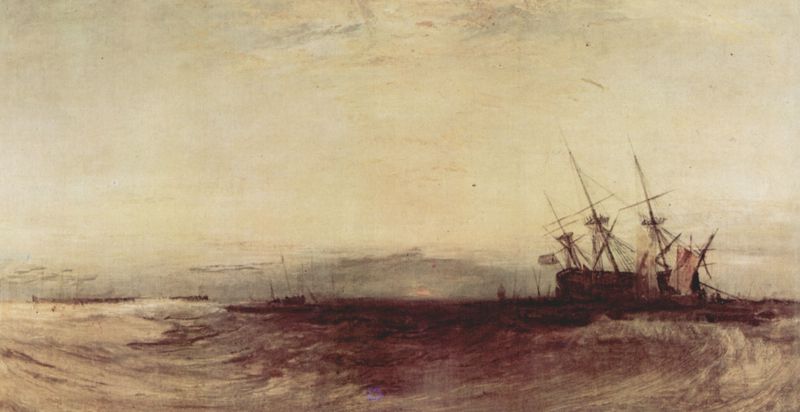
Titel: Ein gestrandetes Schiff
Künstler: William Turner
Standort: London
Institution: Tate Gallery
Schlagwörter: blau, dunkel, gemälde, himmel, kampf, meer, schatten, vogel, wasser, weiß, wolken, gelb, landschaft, ocker, see, abend, braun, grau, hell, licht, orange, schwarz, zeichnung, rot, weit, öl, ferne, horizont, sonnenaufgang, vögel, weite, wind, flach, sonne, rosa, boot, boote, gischt, küste, ruhig, schiff, schiffe, segel, segelschiffe, welle, wellen, fahne, mast, segelschiff, kamm, lila, nebel, sonnenuntergang, violett, bug, hafen, masten, schaum, havarie, krieg, querformat, schiffbruch, seenot, seestück, sturm, stürmisch, turner, unruhe, untergang, unwetter, wellengang, wogen, gris, jaune, marron, stimmung, takelage, unscharf, täler, noir, seegang, fisch, bedrohung, rouge, bateaux, flotte, marine, orage, gerafft, gravure, lumière, mort, ombre, bote, schief, ciel, peinture, rötel, horizon, schwefelgelb, seelandschaft, okker, eau, dunkl, rumpf, bleu, voile, fischfang, brise, nuage, nuages, holzschiff, mäste, schieflage, dreimaster, toile, vague, vagues, mer, voiles, william turner, strum, barques, soleil couchant, bataille, navire, barque, tempete, schifff, changierung, bateau, traversée, iß, wanten, océan, batteaux, chavirer, coule, l'au, mats, naufrage, planche a voile, schlagseite, abordage, sturm meer, mât, renversé, fischfanf, tourmenté, nbataille, accoster, maelstrom, nauffrage, voliers, volier